Question: Only on and (Chrome > 30).
When there is nothing in CKEditor (newly created with blank data) or all the text is removed from CKeditor, clicking on upper part of editor works but if I click lower part of editor, - cursor would not appear in editor.(Though you can still type.)

It can be reproduced on demo of CKEditor itself. go to <URL>. Empty the editor then click outside the editor, when you try to click inside editor on upper part. It won't get focused.
Posted the <URL> in CKEditor forum, too. But need quick answer so posting here.
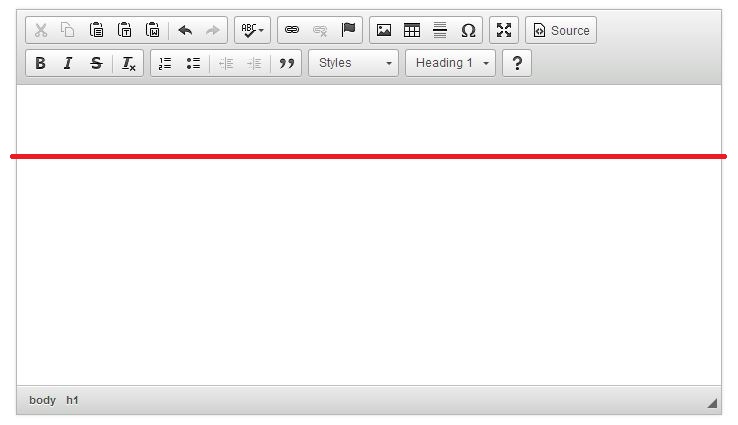
Answer: This problem is because of small height of html and body tag of inner ckeditor iframe.
Red line on your picture is just on it's bottom border, inspect your editor by chrome.
To fix it i added this lines to contents.css
'''
html{
height:100%;
}
body
{
height:100%;
}
'''
Always visible vertical scrollbar is acceptable price for me.